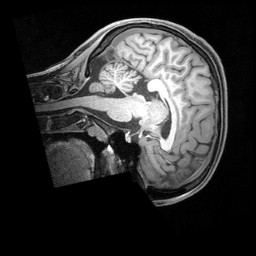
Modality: T1w
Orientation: sagittal
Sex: female
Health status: ill
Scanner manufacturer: siemens
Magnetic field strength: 3 T
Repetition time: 2.4 s
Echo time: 0.00201 s